Question: I tried to run ng generate component elements/ElementsHome , where elements is my module inside which I was trying to create the component ElementsHome . The run was successful but in the terminal the Updated file path was not created as a hyperlink. It is showing that the component is not created inside the module , how to fix this issue. The error is encircled in the picture.

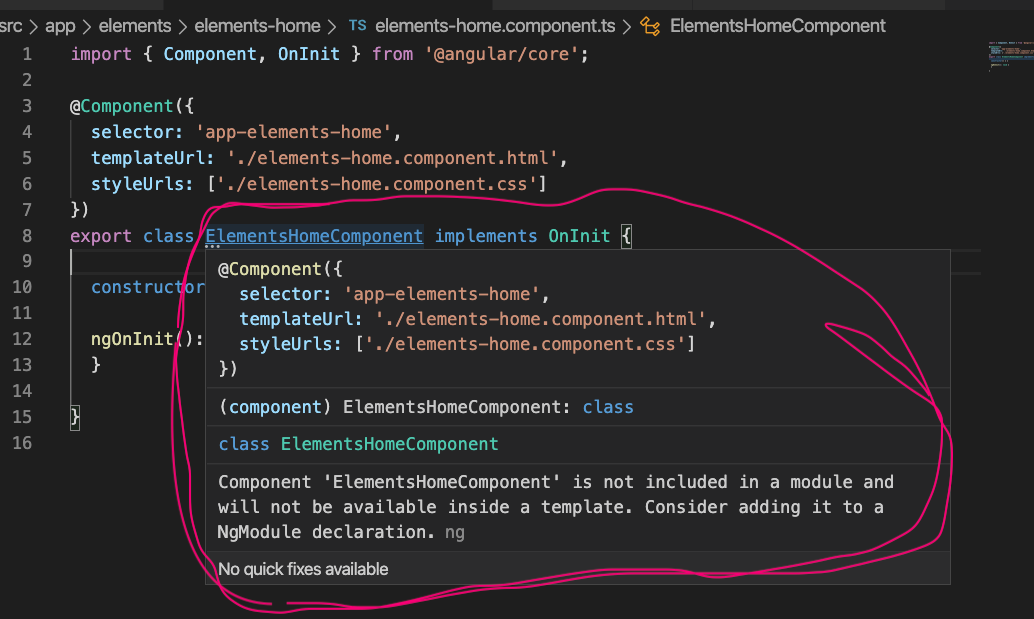
Answer: Your command does not work.
What you should do is move to the directory elements using
'cd src/app/elements'
And run
'ng generate ElementsHome'
Now, the component will be added to the module automatically